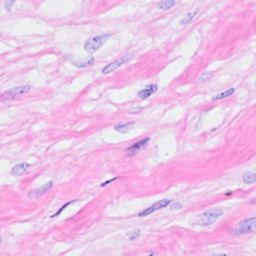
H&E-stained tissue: Breast